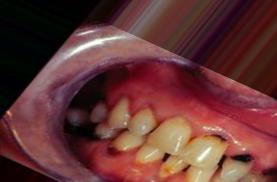
Condition: Caries